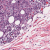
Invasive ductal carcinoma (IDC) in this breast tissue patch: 1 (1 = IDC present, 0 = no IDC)